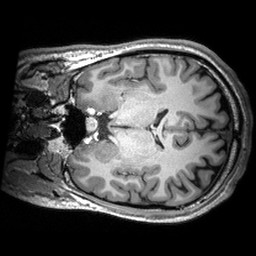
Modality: T1w
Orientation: coronal
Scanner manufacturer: siemens
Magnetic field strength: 3 T
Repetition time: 2.53 s
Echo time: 0.00288 s